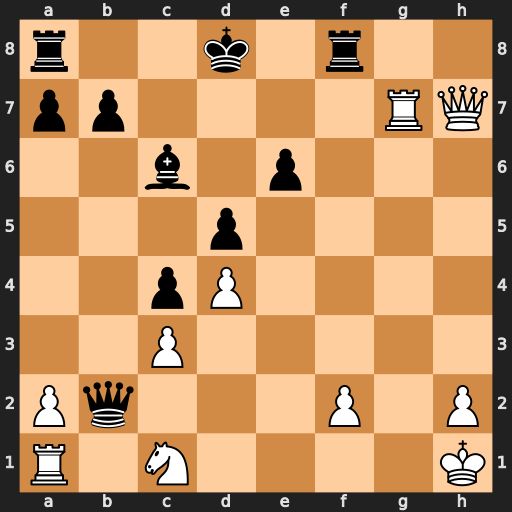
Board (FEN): r2k1r2/pp4RQ/2b1p3/3p4/2pP4/2P5/Pq3P1P/R1N4K
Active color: w
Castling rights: -
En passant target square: -
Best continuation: Qh4+ Kc8 Qe7